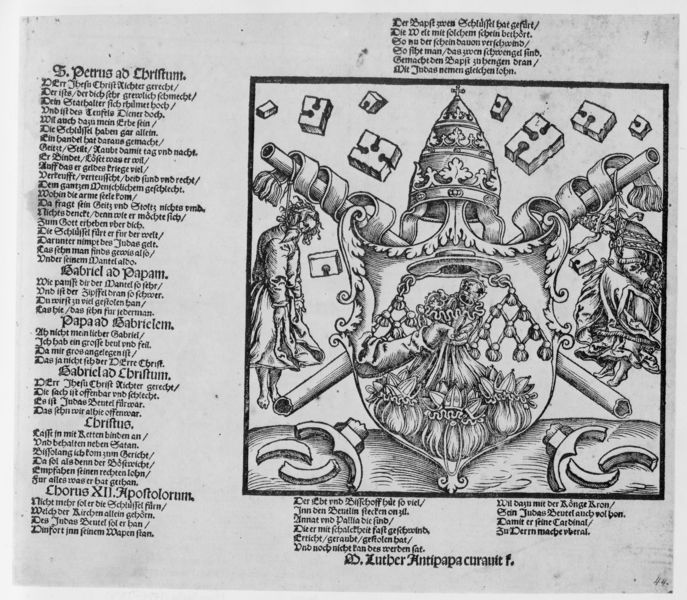
Titel: Der Bapst zwen Schlüssel hat gefürt
Künstler: Cranach-Schule
Institution: (Seriendruck)
Schlagwörter: mann, weiß, frau, grau, hut, schwarz, zeichnung, bart, arm, leiche, rahmen, toter, bild, boden, blatt, krone, engel, schrift, bücher, grafik, graphik, trümmer, papst, karikatur, hängen, kreuz, druck, schwarz weiss, druckgrafik, illustration, text, leichen, beschriftung, initiale, buchdruck, wappen, kaputt, christus, luther, lanzen, mitra, tiara, schlüssel, petrus, verse, zerbrochen, christentum, flugblatt, kopflos, schlüsselbart, quasten, scherben, latein, bruch, reformation, gebrochen, gabriel, galgen, puzzle, tetx, dialog, papa, kardinalshut, gehängt, gehängter, erhängen, bruck, papstwappen, erhängter, erhängte, schlüsseö, dbuchdruck, #hand, antipapa, puzzleteile, mäbnner, druckgraphk, tialra, antipapst